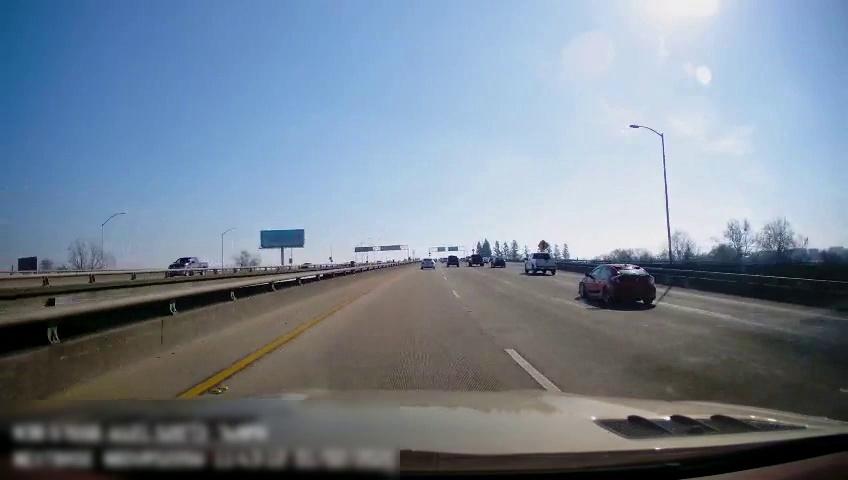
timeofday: Day
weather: Sunny
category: Drivable Space
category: Vehicles | Truck
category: Drivable Space
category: Vehicles | Car
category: Vehicles | Car
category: Vehicles | Truck
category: Vehicles | Truck
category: Vehicles | Truck
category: Vehicles | Car
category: Lanes | Current Lane
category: Lanes | Current Lane
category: Lanes | Current Lane
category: Lanes | Alternate Lane
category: Traffic | Signs
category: Traffic | Signs
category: Traffic | Signs
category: Traffic | Signs